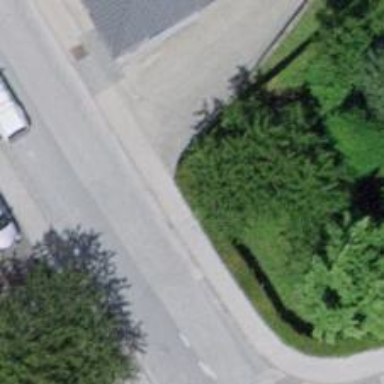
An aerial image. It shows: Hedge barrier.